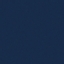
Land use / land cover: SeaLake